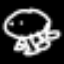
Label: frog